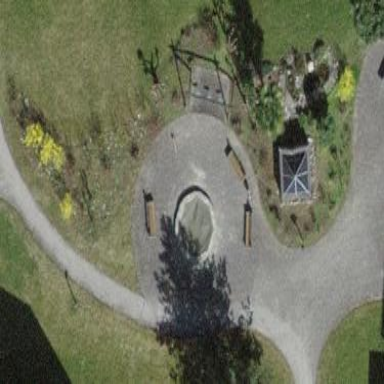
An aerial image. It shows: Playground area for leisure activities on the land.